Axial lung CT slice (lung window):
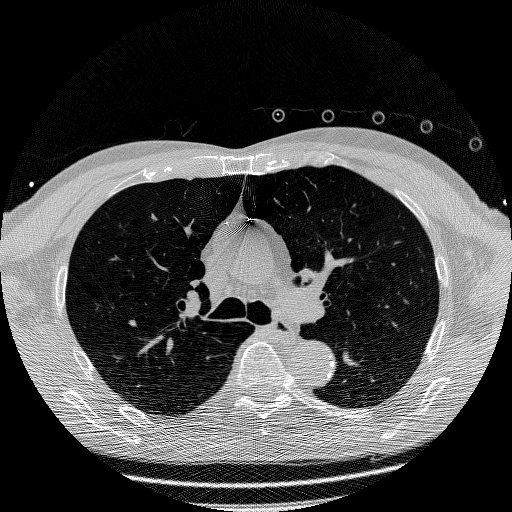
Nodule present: no